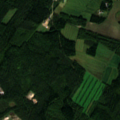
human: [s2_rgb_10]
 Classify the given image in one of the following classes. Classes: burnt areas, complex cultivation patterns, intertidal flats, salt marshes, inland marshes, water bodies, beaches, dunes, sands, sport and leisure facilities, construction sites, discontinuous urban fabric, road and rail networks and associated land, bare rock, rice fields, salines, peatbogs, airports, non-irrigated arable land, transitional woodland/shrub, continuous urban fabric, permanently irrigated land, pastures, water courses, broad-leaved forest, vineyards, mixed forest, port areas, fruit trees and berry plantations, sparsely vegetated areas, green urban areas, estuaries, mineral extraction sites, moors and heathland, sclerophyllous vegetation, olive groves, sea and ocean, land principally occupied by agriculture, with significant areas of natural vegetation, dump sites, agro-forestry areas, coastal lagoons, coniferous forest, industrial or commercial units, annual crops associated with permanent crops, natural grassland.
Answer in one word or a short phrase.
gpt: land principally occupied by agriculture, with significant areas of natural vegetation, coniferous forest, mixed forest